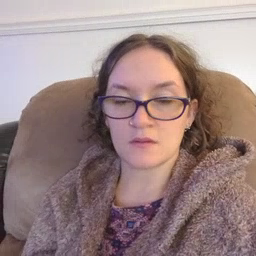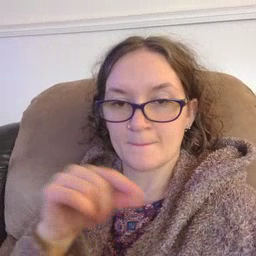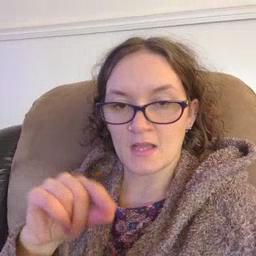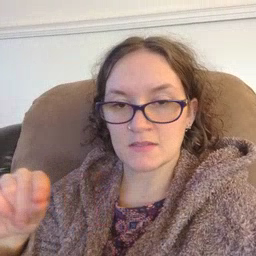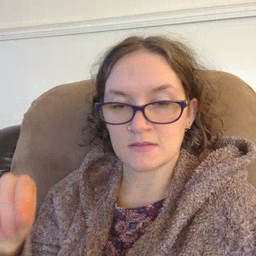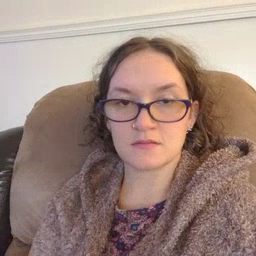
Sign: pen